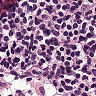
Metastatic tissue present: no